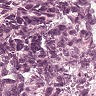
Metastatic tissue present: no